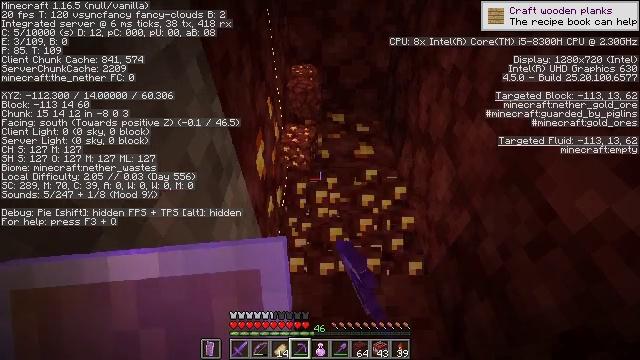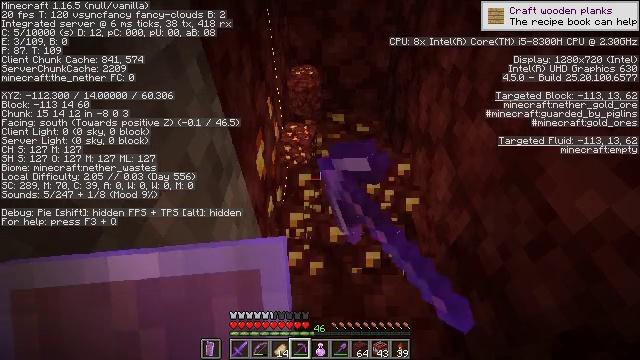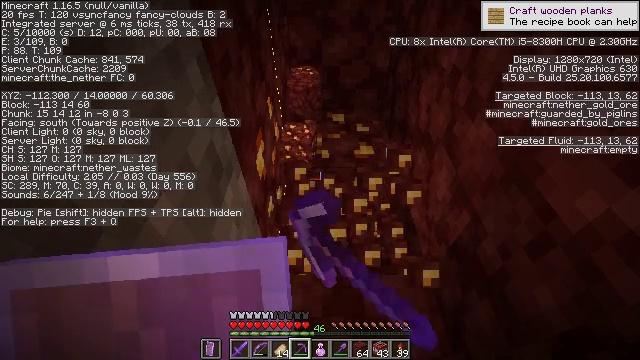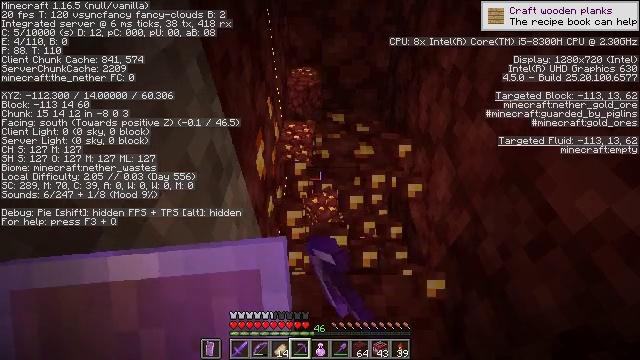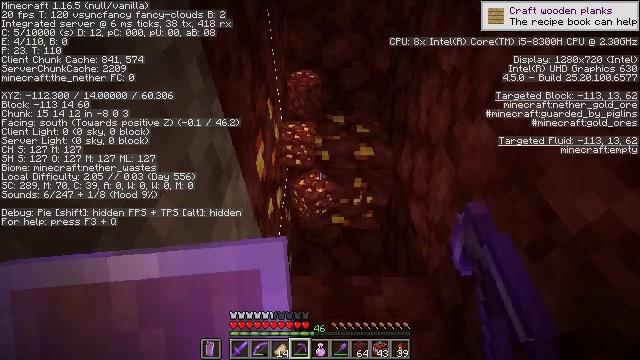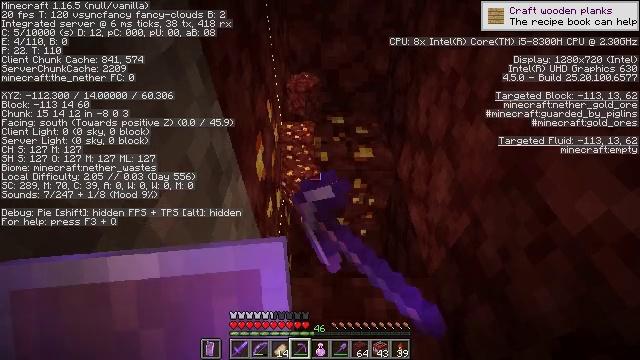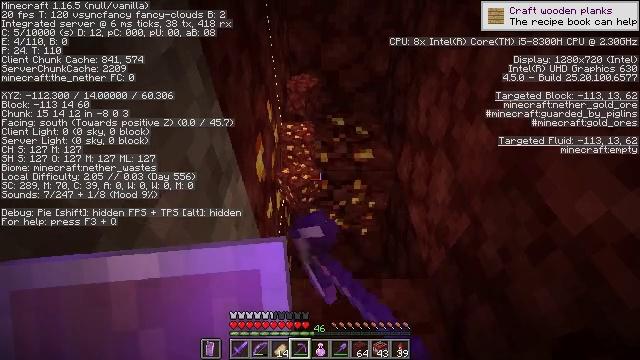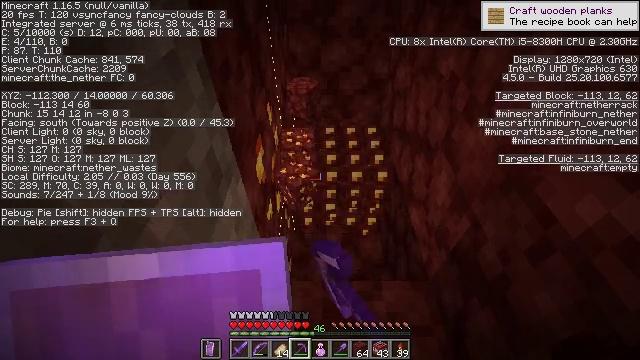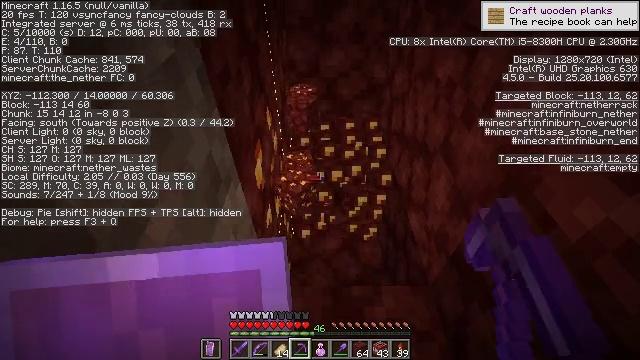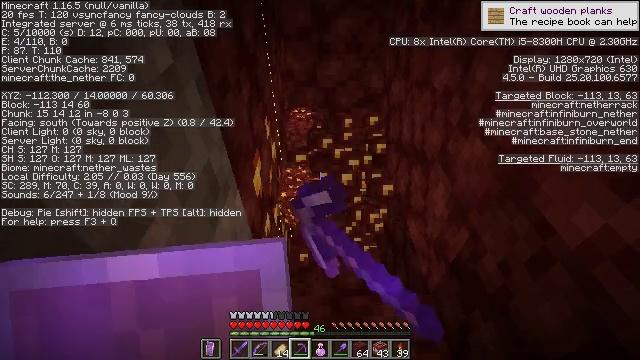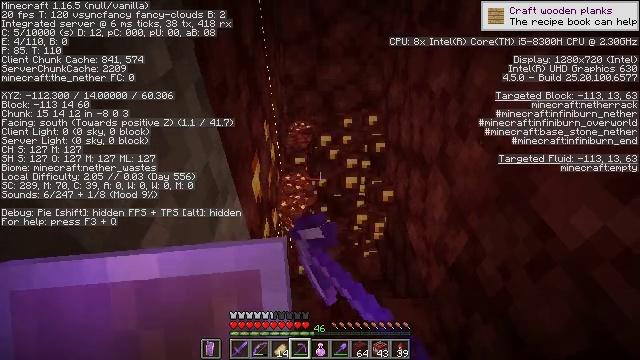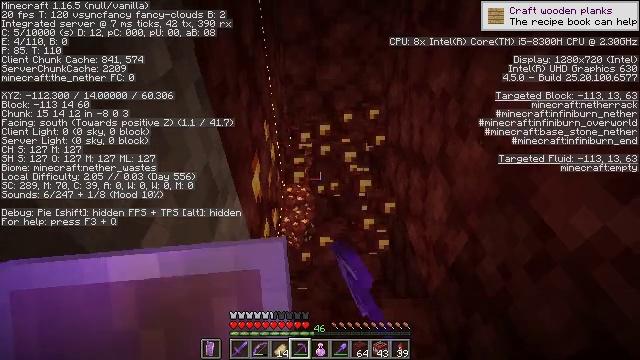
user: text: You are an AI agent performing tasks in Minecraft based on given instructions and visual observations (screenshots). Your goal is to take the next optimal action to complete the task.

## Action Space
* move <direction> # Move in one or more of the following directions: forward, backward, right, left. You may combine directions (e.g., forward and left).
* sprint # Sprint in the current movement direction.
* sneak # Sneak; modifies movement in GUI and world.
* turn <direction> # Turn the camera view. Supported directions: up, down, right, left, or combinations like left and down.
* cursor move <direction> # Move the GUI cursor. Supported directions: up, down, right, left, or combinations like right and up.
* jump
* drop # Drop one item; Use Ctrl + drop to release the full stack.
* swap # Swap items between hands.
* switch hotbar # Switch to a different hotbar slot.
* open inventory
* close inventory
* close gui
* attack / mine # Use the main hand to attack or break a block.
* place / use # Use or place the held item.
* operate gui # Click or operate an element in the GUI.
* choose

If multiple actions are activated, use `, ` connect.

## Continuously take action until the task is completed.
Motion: motion action
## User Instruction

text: Extract nether gold ore from the Netherrack.
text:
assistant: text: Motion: attack / mine
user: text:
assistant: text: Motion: attack / mine
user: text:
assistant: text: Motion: attack / mine
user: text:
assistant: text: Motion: attack / mine
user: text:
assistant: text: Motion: attack / mine
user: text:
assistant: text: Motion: attack / mine
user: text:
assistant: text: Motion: attack / mine
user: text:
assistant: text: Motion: turn up, attack / mine
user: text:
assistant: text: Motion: turn up, attack / mine
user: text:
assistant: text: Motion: attack / mine
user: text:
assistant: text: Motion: attack / mine
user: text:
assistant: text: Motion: attack / mine